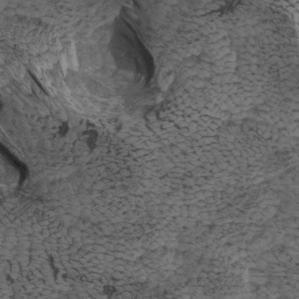
Label: non_frost